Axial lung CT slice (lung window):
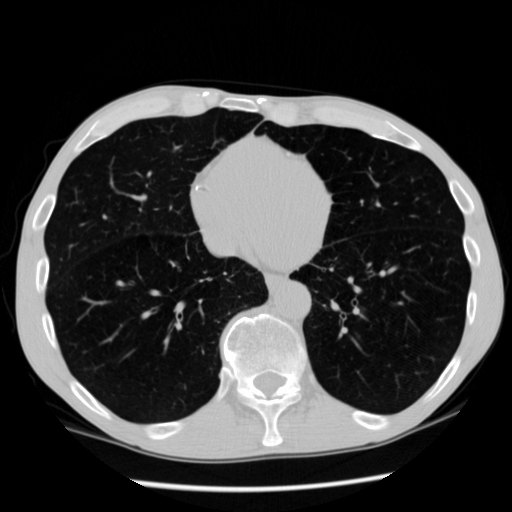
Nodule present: no